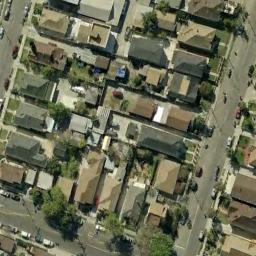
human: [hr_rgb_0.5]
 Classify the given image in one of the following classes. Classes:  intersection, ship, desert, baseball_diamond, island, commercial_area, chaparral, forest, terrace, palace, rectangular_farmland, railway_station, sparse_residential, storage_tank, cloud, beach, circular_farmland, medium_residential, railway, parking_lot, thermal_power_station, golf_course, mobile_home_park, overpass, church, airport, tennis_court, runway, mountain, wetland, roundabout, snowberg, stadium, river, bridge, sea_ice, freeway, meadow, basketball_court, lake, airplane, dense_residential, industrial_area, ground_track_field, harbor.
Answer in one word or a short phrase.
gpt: dense_residential